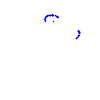
Particle: kaon